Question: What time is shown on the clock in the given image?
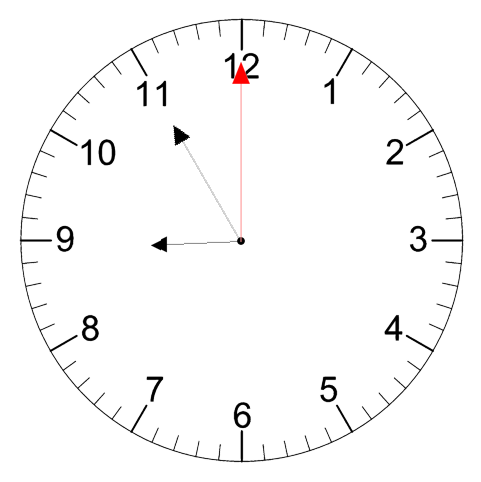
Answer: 08:55:00